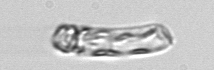
Label: Guinardia_striata